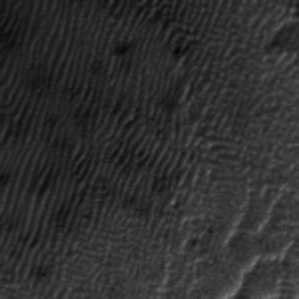
Label: frost